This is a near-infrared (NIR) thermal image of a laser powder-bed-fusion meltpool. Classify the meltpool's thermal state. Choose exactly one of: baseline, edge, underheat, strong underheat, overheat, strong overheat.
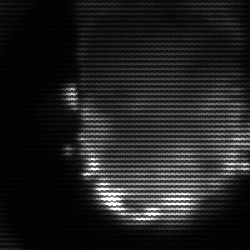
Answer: baseline